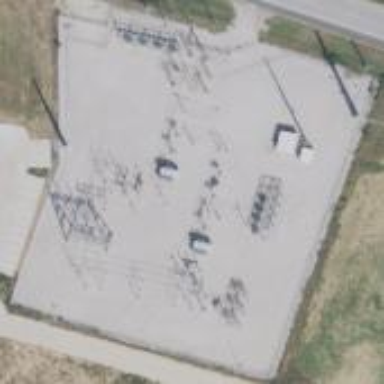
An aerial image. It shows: Power substation.